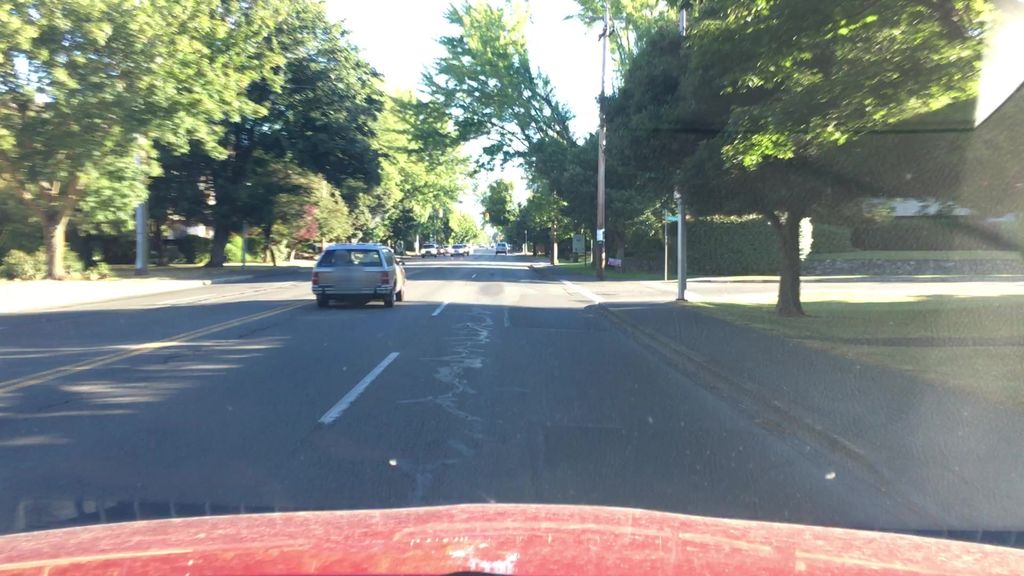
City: victoria